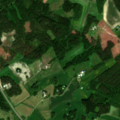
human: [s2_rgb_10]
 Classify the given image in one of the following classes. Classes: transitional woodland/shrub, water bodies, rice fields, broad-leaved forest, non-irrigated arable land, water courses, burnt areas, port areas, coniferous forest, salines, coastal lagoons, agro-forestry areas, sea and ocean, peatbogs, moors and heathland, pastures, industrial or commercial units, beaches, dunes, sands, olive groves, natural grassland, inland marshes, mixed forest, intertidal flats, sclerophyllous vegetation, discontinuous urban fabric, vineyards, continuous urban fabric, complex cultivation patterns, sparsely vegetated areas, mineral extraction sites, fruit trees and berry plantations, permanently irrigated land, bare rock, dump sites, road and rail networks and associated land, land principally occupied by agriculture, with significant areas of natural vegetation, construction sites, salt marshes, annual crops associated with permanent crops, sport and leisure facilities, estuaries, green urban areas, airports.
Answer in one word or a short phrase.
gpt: non-irrigated arable land, land principally occupied by agriculture, with significant areas of natural vegetation, mixed forest